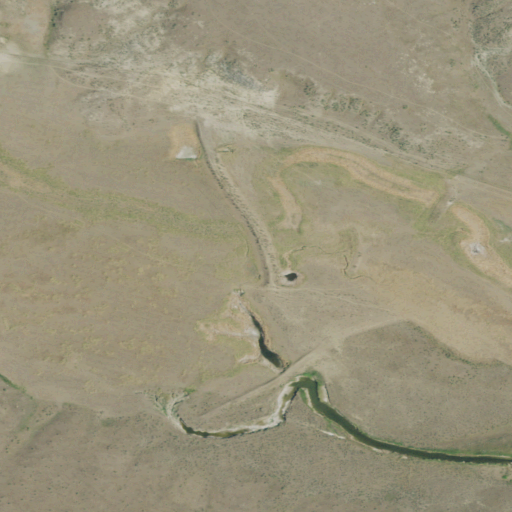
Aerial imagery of valley in Wyoming named Hollingsworth Draw containing grassland and herbaceous wetlands